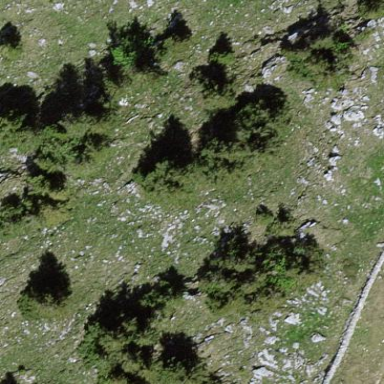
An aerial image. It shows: Forest with evergreen needle-leaved trees.